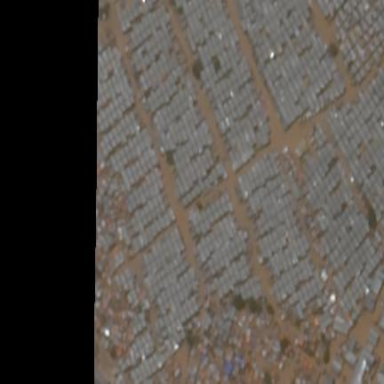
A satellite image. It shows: Residential area with camp site and refugee site.